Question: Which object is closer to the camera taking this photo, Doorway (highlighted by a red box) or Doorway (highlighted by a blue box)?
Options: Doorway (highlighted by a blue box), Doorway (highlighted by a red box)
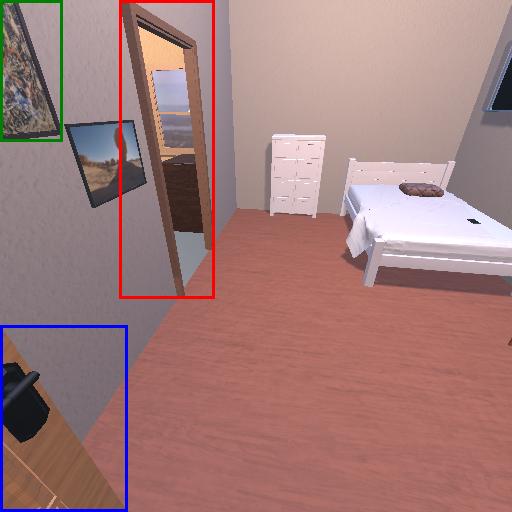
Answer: Doorway (highlighted by a blue box)